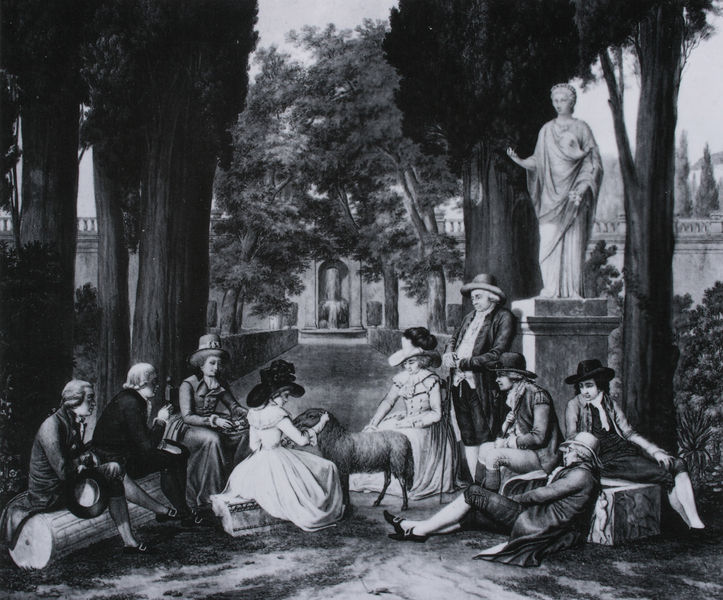
Titel: Anna Amalia von Weimar und ihr Gefolge in der Villa d'Este, Tivoli
Künstler: Johann Georg Schütz
Institution: Privatsammlung
Schlagwörter: baum, blätter, gemälde, gruppe, himmel, laub, mann, schatten, wasser, weiß, bäume, frauen, landschaft, menschen, sitzen, äste, blumen, damen, elegant, frankreich, frau, grau, holz, hut, hüte, kleid, kleider, licht, marmor, männer, schwarz, strasse, szene, säule, säulen, zeichnung, dame, gebäude, hund, park, schloss, tier, weg, gesellschaft, gespräch, herren, zylinder, barock, falten, federn, sockel, gesten, baumstamm, stamm, strauch, zweige, büsche, figur, gewand, mantel, sitzend, england, renaissance, rokoko, vornehm, wasserfall, brunnen, genre, stock, garten, skulptur, statue, zypressen, perücke, relief, ruhe, italien, perspektive, schuhe, mauer, allee, grafik, graphik, hecke, weis, pause, rast, bank, romantik, geländer, plastik, podest, tor, nische, lamm, schaf, antike, torbogen, balustrade, zypresse, druck, schwarz-weiß, stich, ruinen, treffen, schuh, göttin, gruppenbild, trommel, streicheln, mauern, laubbäume, griechenland, alle, kniebundhose, pinien, konche, kniebundhosen, pinie, fürstin, postament, figru, wanderung, englisch, standbild, fragmente, piedestal, schlosspark, liebkosen, schäferstündchen, geselligkeit, englang, feine gesellschaft, lndschaft, schäferspiel, männerfrau, schuschnalle, 18. jahrhundert, buccolisch, schäferspiele, auflärung